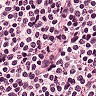
Metastatic tissue present: no